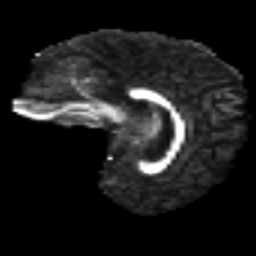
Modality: FA
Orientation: sagittal
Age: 40
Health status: ill
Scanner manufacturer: philips
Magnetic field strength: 3 T
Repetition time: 9 s
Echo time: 0.127 s